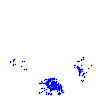
Particle: electron